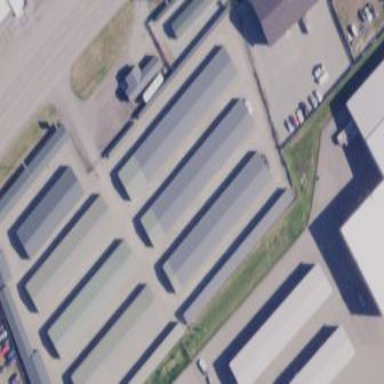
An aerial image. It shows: Storage rental shop located in building.